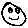
Label: smiley face